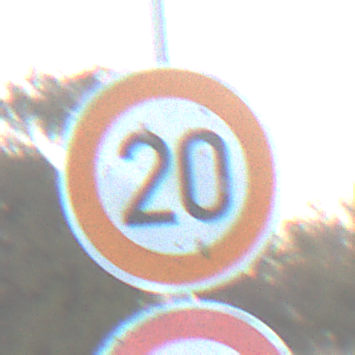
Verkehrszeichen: Geschwindigkeit20
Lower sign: VerbotUeberholenEinspurigeFahrzeuge
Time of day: SunriseSunset
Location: Outdoor (Nature)
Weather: Clear
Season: Winter
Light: Natural